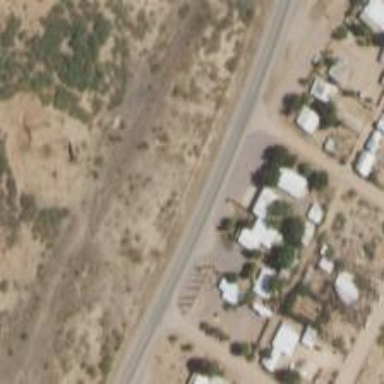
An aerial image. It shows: Abandoned road.